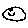
Label: smiley face